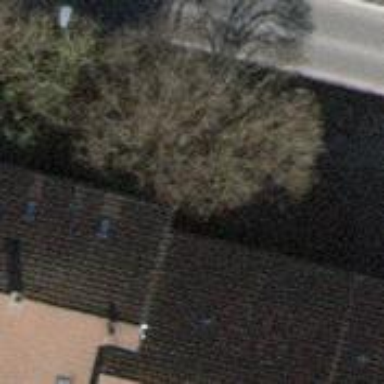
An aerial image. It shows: Single tag "natural: tree."